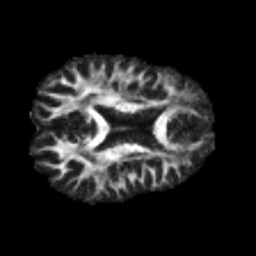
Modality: FA
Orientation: axial
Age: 35
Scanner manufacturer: philips
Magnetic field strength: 3 T
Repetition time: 8.592 s
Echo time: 0.1268 s